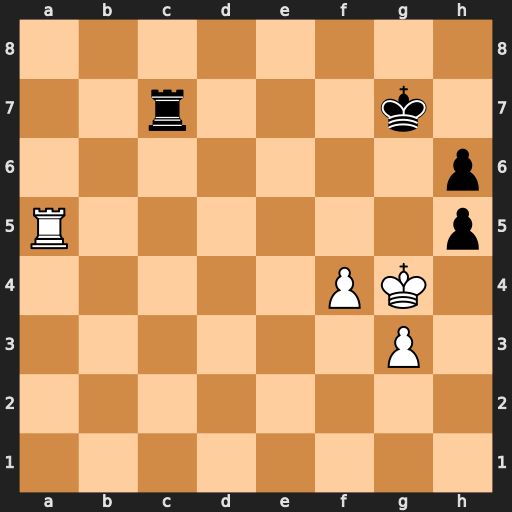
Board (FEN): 8/2r3k1/7p/R6p/5PK1/6P1/8/8
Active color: w
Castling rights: -
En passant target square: -
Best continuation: Kxh5 Rc1 Ra7+ Kf6 Ra6+